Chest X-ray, PA view. Patient: 10 years old, sex M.
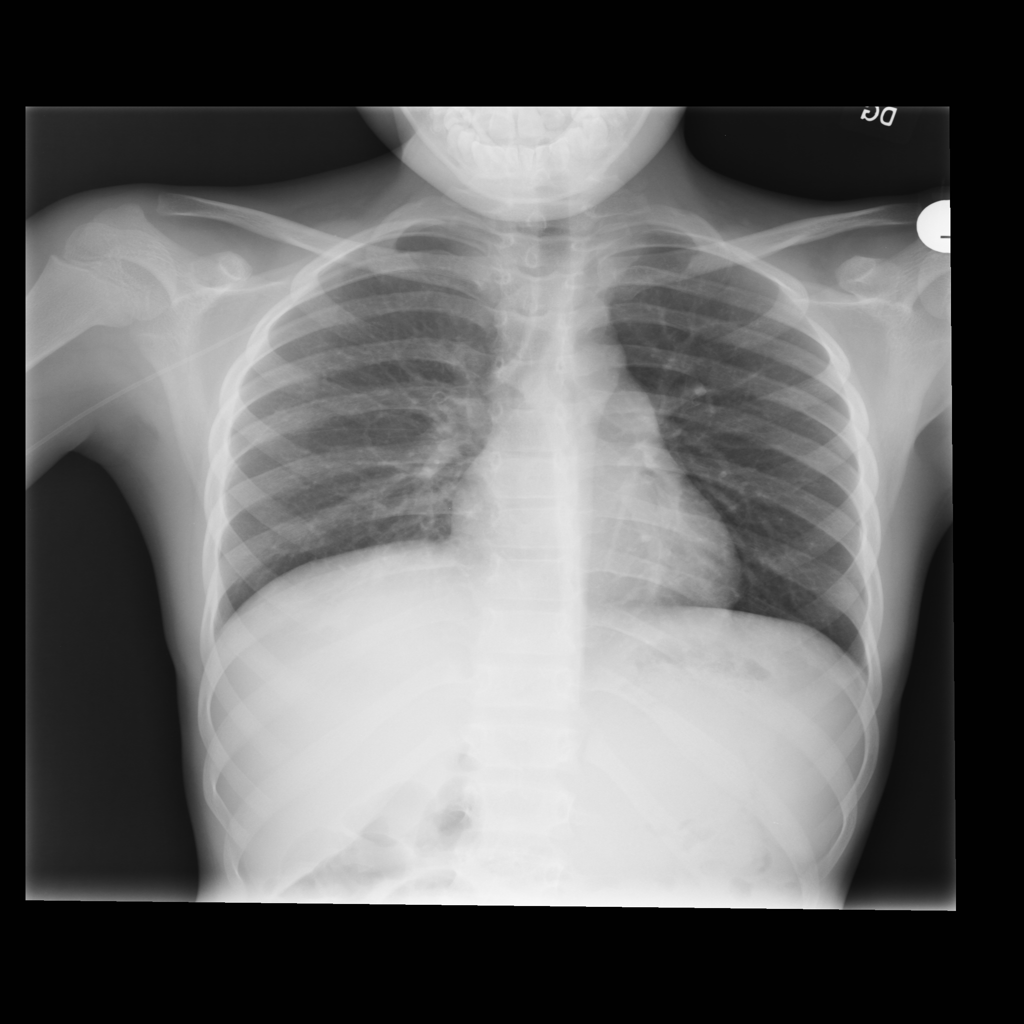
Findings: No Finding